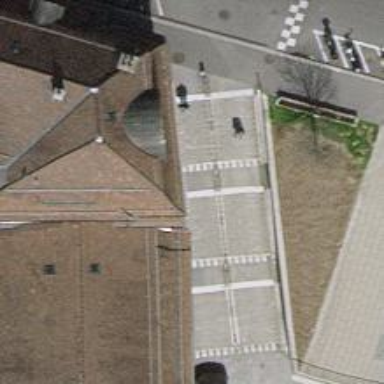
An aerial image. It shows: Footway with surface made of sett.